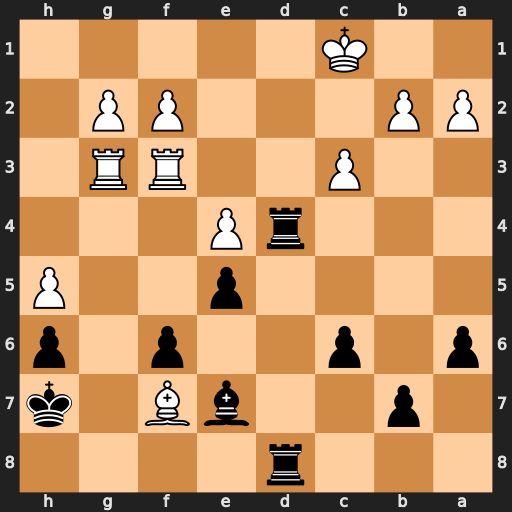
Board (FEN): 3r4/1p2bB1k/p1p2p1p/4p2P/3rP3/2P2RR1/PP3PP1/2K5
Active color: b
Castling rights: -
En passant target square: -
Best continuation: Rd1+ Kc2 R8d2+ Kb3 b5 Rxf6 Bxf6